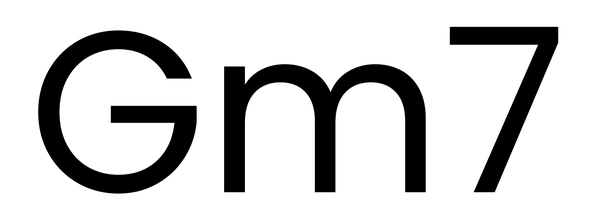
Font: Poppins-Regular